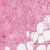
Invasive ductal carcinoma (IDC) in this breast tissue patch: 0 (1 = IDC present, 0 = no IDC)